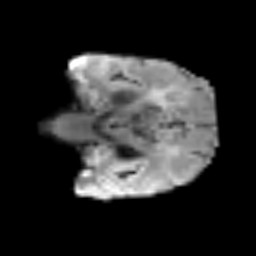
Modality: T2w
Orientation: coronal
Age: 53
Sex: male
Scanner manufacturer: siemens
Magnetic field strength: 3 T
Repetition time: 3.2 s
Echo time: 0.081 s